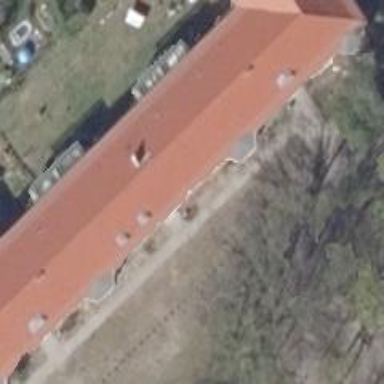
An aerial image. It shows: Historic building with apartments. The building has hipped roof made of red roof tiles.